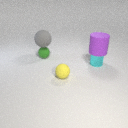
large purple rubber cylinder above small cyan metal cylinder